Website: macys
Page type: billing-address
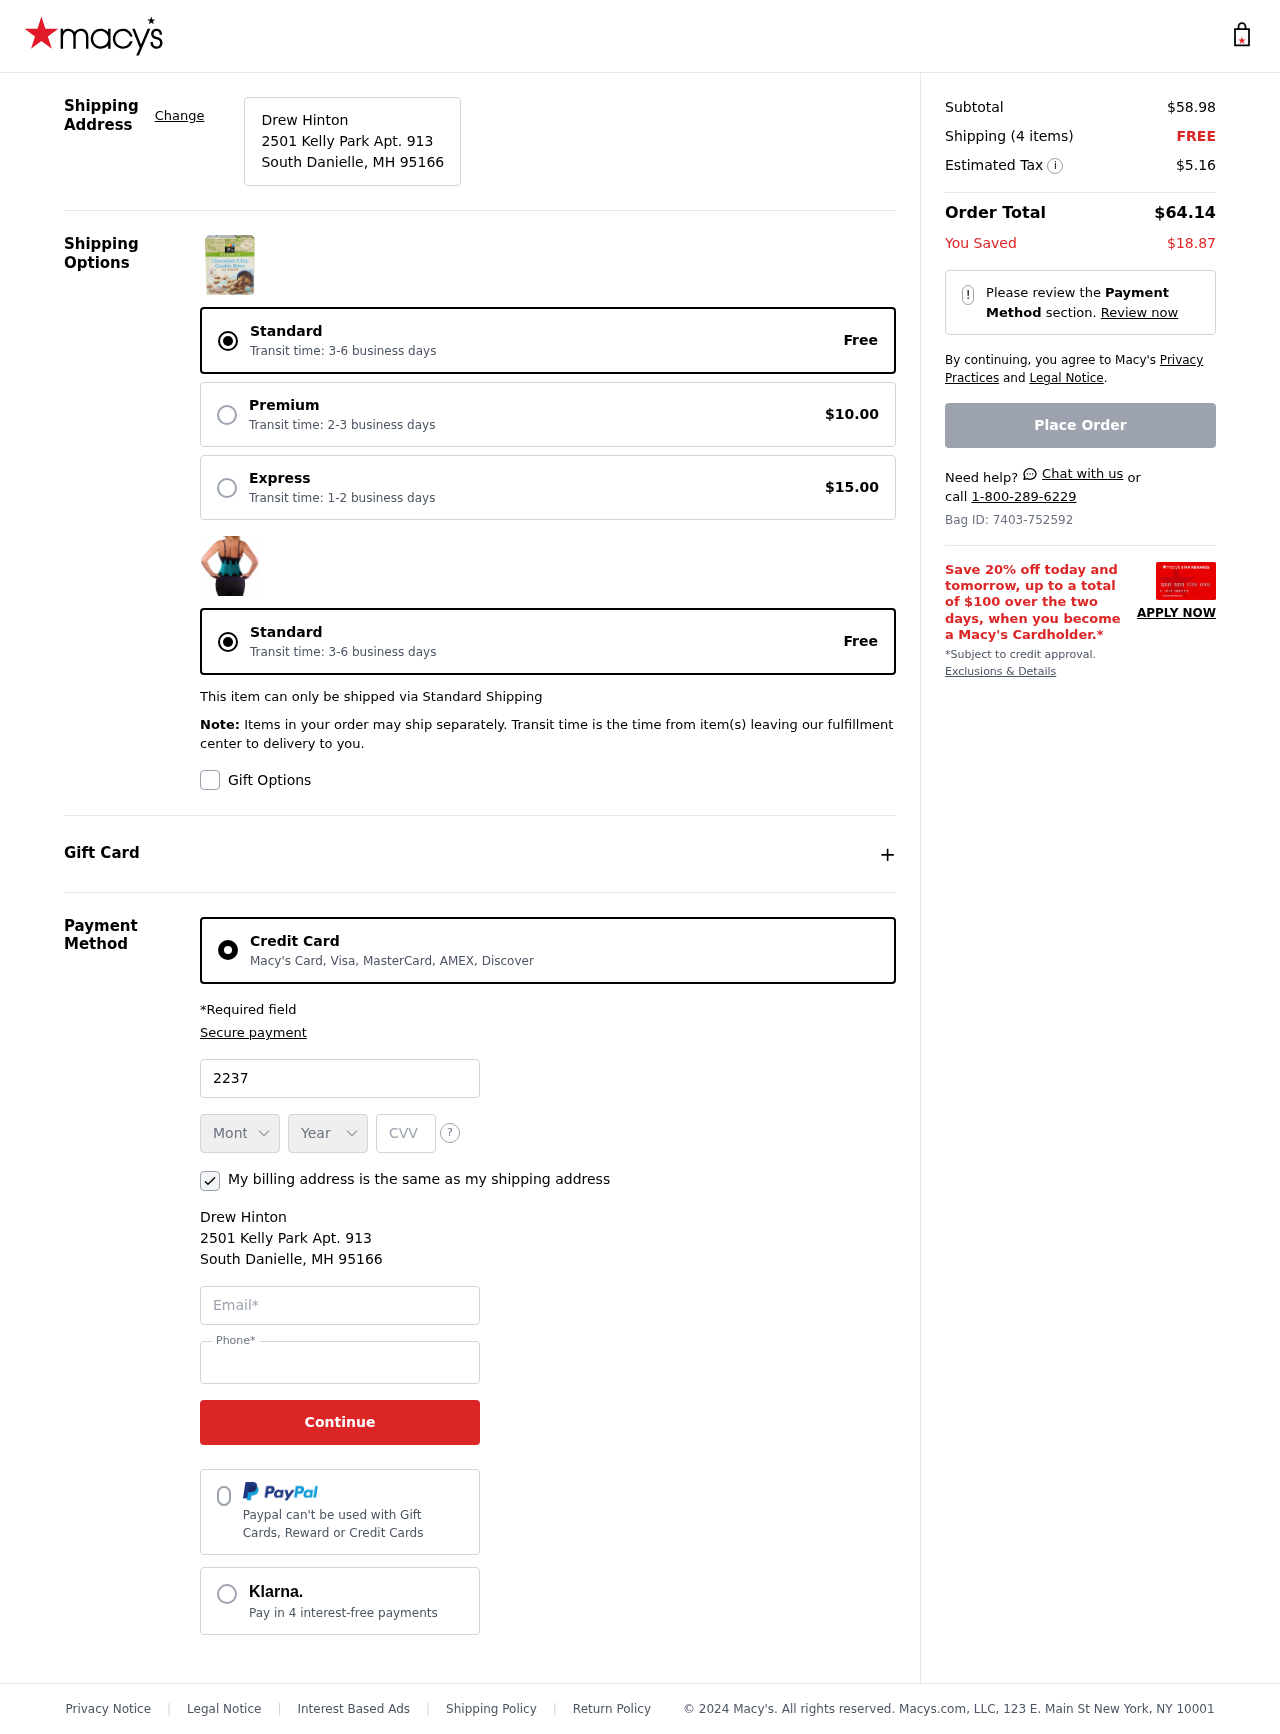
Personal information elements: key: PII_CARD_CVV
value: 772
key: PII_CARD_EXPIRY_MONTH
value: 12
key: PII_CARD_EXPIRY_YEAR
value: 27
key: PII_CARD_NUMBER
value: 2237 3633 6064 1974
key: PII_CITY_STATE_ZIP
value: South Danielle, MH 95166
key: PII_EMAIL
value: drew_hinton@hotmail.com
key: PII_FULLNAME
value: Drew Hinton
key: PII_PHONE
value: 8828473316
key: PII_STREET
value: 2501 Kelly Park Apt. 913
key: PII_FULLNAME2
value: Drew Hinton
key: PII_STREET2
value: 2501 Kelly Park Apt. 913
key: PII_CITY_STATE_ZIP2
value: South Danielle, MH 95166
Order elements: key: ORDER_SUBTOTAL
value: $58.98
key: ORDER_NUM_ITEMS
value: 4
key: ORDER_SHIPPING_COST
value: FREE
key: ORDER_TAX
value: $5.16
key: ORDER_TOTAL
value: $64.14
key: ORDER_SAVINGS
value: $18.87
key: ORDER_ID
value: Bag ID: 7403-752592